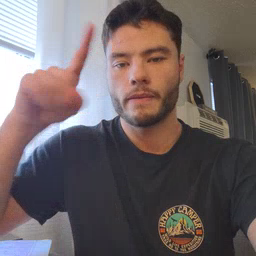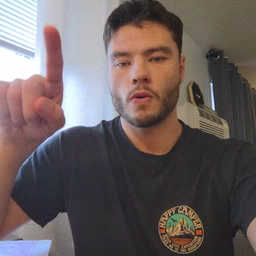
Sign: for